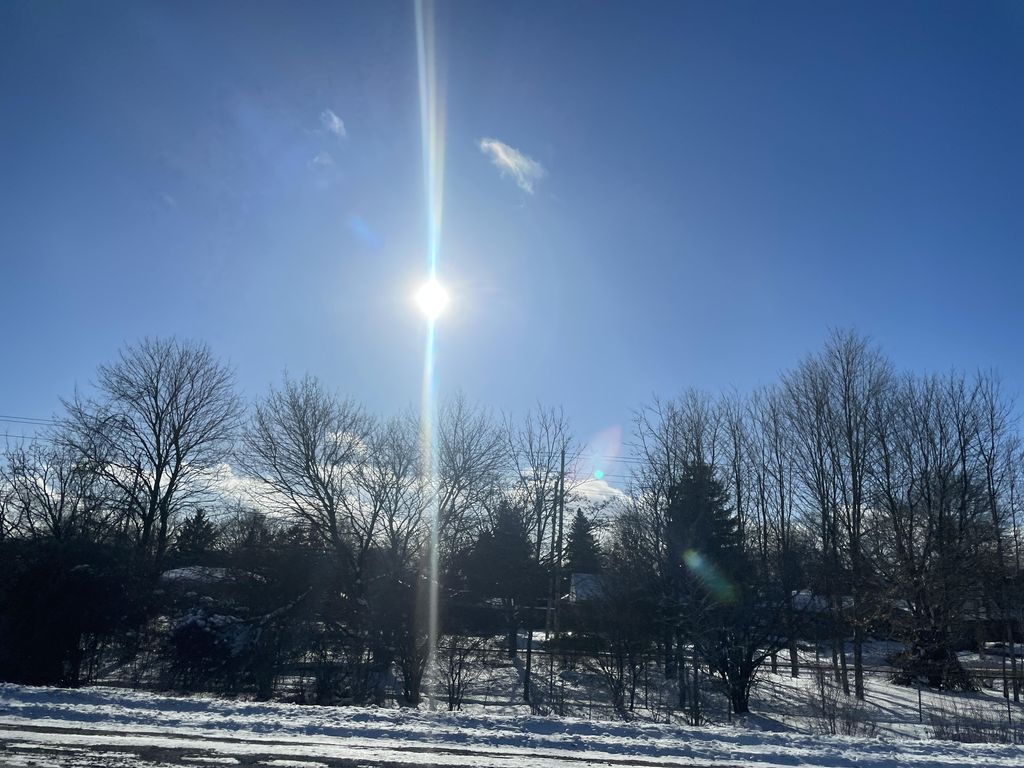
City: kitchener-waterloo